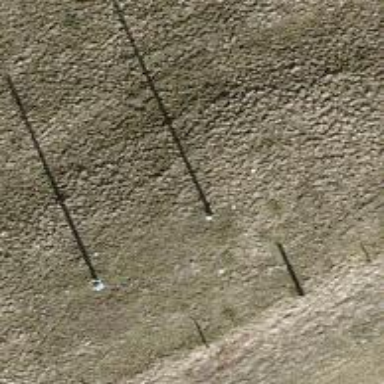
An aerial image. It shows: Power pole.